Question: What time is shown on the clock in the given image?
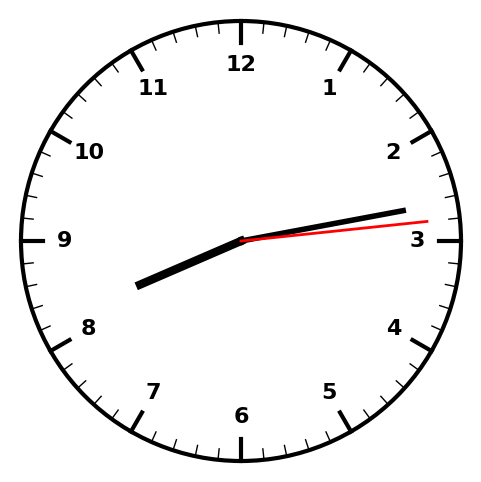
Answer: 08:13:14